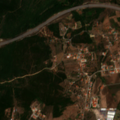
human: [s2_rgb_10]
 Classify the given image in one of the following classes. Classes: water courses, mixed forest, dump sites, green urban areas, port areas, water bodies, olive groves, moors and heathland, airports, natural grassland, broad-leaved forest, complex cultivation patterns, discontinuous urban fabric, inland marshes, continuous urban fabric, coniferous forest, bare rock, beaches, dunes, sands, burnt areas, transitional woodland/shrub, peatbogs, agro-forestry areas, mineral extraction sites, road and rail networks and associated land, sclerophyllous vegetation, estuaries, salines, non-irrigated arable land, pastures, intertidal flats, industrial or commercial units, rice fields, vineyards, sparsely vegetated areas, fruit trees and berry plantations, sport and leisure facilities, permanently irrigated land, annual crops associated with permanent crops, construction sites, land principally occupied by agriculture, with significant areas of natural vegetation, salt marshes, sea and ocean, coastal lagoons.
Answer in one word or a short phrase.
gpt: discontinuous urban fabric, olive groves, annual crops associated with permanent crops, mixed forest, transitional woodland/shrub